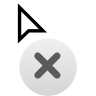
Cursor type: not_allowed
OS/theme: linux-apple-cursor
Variant: white